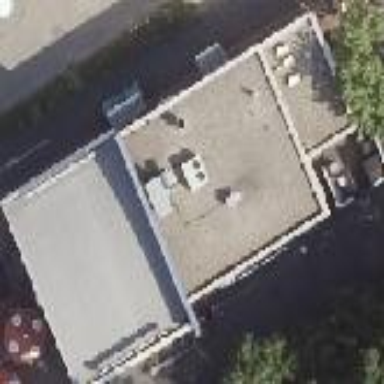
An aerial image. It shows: Retail building.